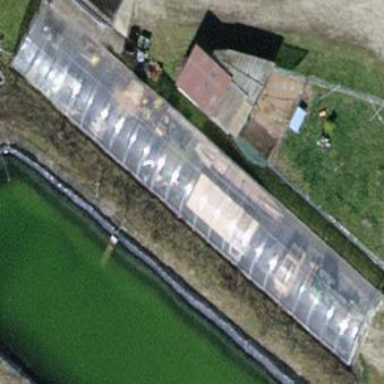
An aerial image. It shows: Greenhouse.